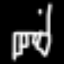
Label: chair